Question: I have a text field within Flash that contains a block of (obviously) text.
What I want to do is perform a search on the content of the text field that returns the 'x & y' coordiante and the 'width & height' of the found text. The result will be used to place a visual element over that portion of the text box.
For example:
'''
var pattern:RegExp = /\d+/g;
var found:Array = box.text.match(pattern);
var i:String;
for each(i in found)
{
/**
* Find the x, y, width, height of the matched text in the text field
* Use result to place transparent yellow box around text
*/
}
'''
Which visually should result in something like:

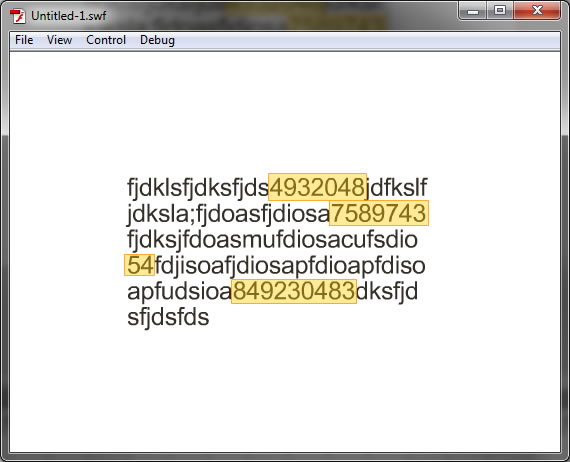
Answer: You would want to make use of the TextField class's 'getCharBoundaries' method, which accepts character indexes and returns a Rectangle object.
As far as I know, your 'match' method returns the strings themselves, so first you'll probably need to use the String class's 'indexOf' method, find all your character indexes, pass them to the 'getCharBoundaries' method, then draw some rectangles based on that output.
<URL>.
Good luck!